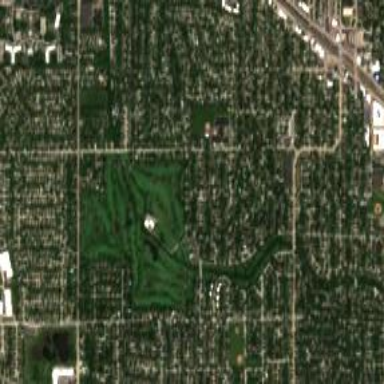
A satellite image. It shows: Golf course surrounded by greenery.